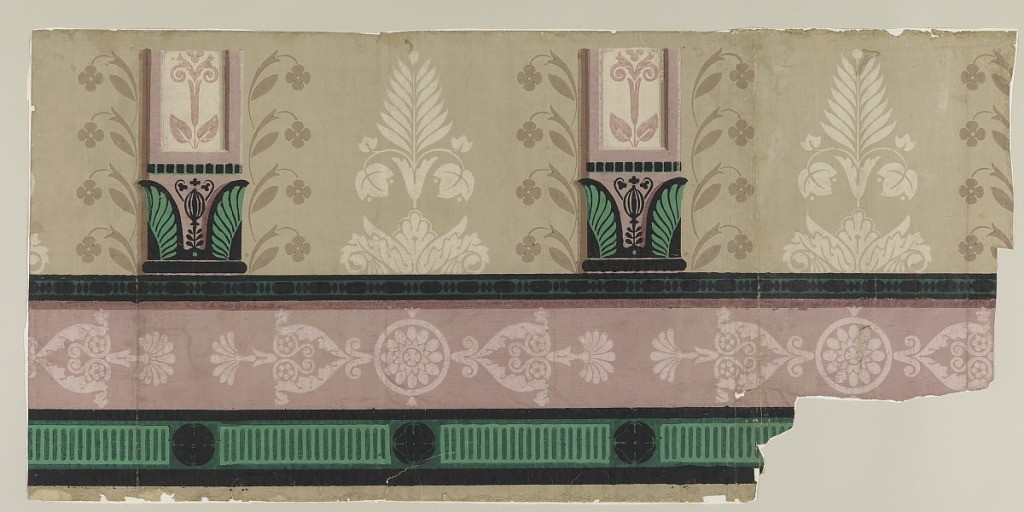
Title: Sidewall
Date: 1815–25
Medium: Block-printed, handmade paper
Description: Horizontal bands of ornament at bottom. From these rise two pilaster bases. The field between the pilaster bases is treated as a panel decoration with formal foliate and floral ornament. Beige ground.